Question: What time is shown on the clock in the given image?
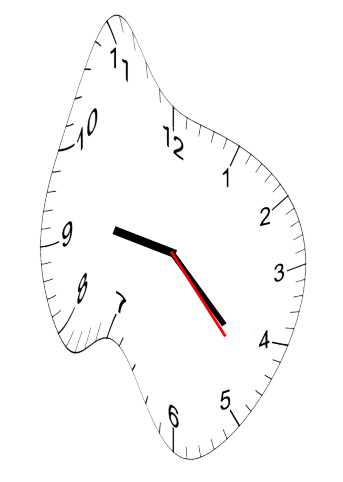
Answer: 09:22:23